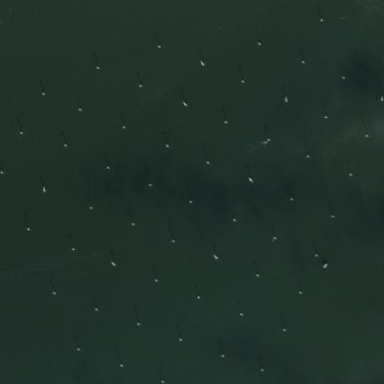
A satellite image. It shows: Wind power plant consisting of wind turbines.